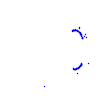
Particle: pion